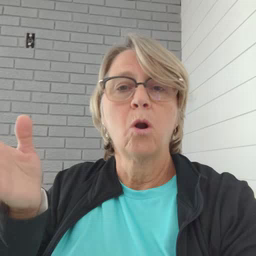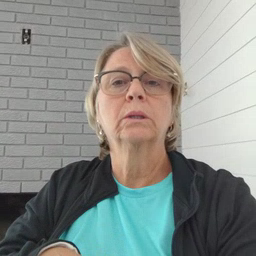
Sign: close